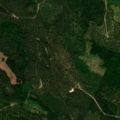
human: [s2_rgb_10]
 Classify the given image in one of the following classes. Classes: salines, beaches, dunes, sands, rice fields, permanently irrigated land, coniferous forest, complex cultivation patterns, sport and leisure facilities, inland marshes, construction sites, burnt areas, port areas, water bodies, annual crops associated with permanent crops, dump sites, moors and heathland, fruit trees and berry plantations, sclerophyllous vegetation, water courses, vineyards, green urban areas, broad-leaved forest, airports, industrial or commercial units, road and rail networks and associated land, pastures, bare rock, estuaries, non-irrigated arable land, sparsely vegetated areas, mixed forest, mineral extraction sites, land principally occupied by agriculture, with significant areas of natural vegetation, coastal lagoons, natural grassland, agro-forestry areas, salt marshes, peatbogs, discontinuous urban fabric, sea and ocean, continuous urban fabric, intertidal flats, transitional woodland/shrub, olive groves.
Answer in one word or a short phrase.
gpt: coniferous forest, mixed forest